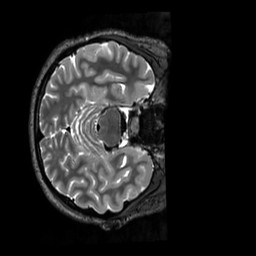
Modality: T2w
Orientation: axial
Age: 18
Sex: female
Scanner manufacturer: siemens
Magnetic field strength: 3 T
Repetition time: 3.2 s
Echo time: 0.728 s